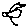
Label: bird